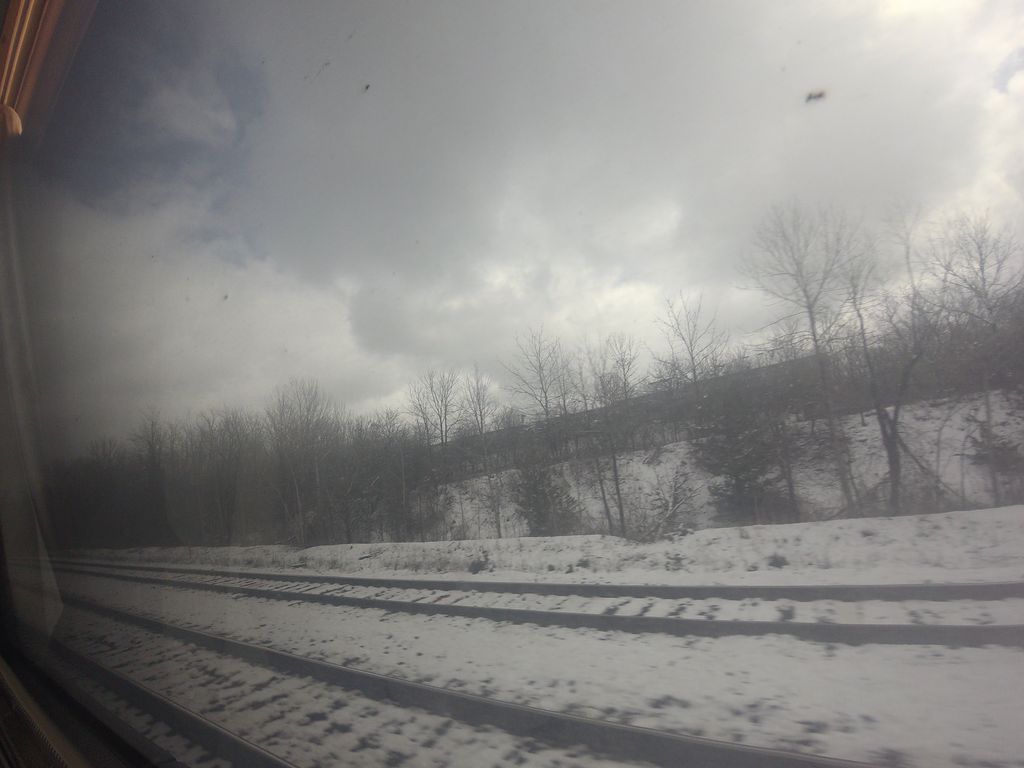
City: toronto